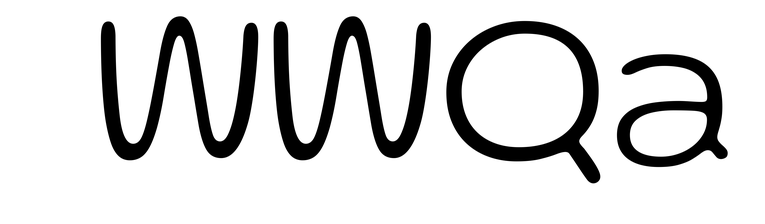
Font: Gluten_ExtraLight